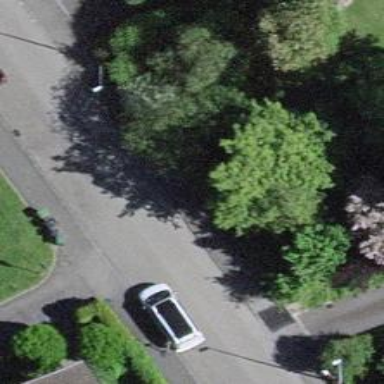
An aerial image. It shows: Residential road with asphalt surface and separate sidewalk.